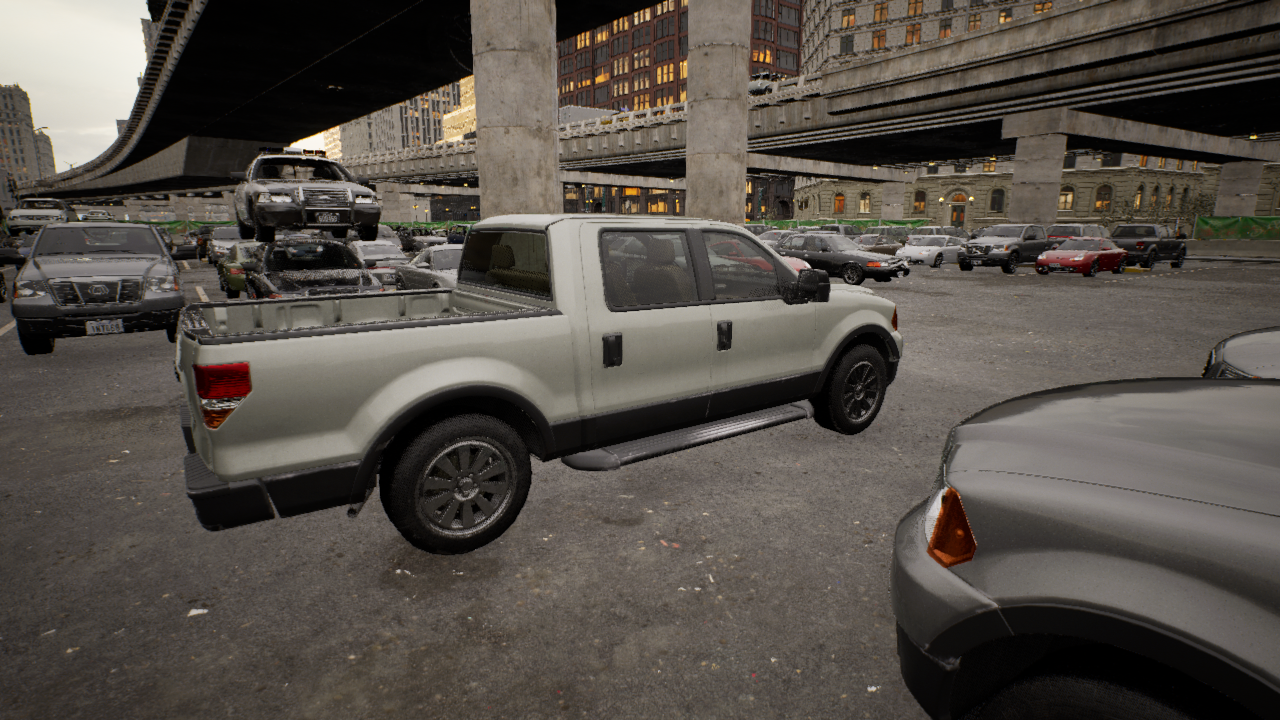
Venue: arterial
Lighting: golden hour
Vehicle rig: pickup